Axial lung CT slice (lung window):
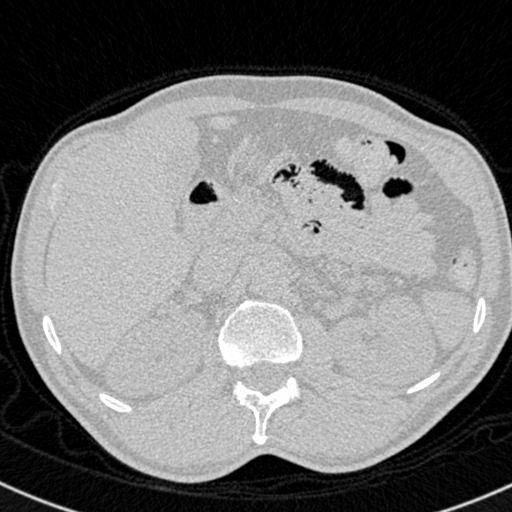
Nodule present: no